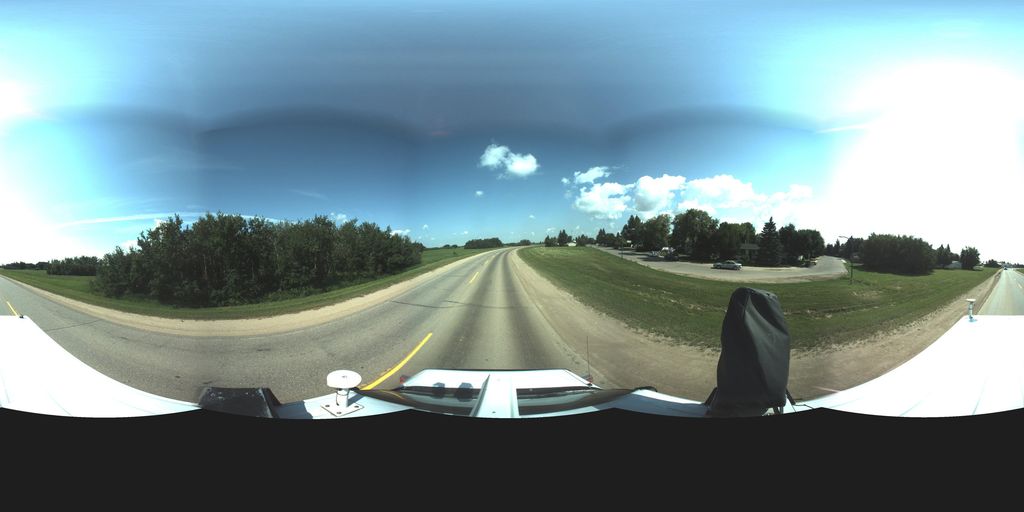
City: saskatoon